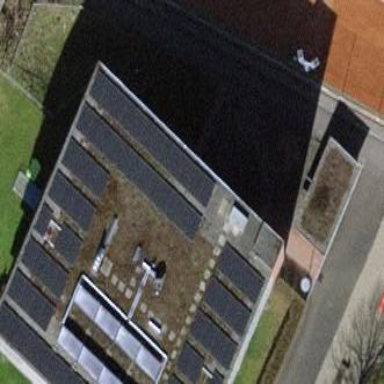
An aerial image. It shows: Solar power generator using photovoltaic method with solar photovoltaic panel types.